Question: Can anybody explain the Johnson's Algorithm for the graph below?
I am really confused about how the algorithm works. I know that it is a combination of the 'Bellman Ford' and 'Dijkstra's'.
But I am unable to find a good graph explanation, that explains the solution step by step.
Here is the graph.

Note regarding distances: from f to b is -5 (not 5); g to e is -3 (not 3); b to d is -5 (not 5)
Thank you very much. I know that I have to change the weights first, but I am not really sure as to how to change the weights.
I want to find the shortest path from b to c.
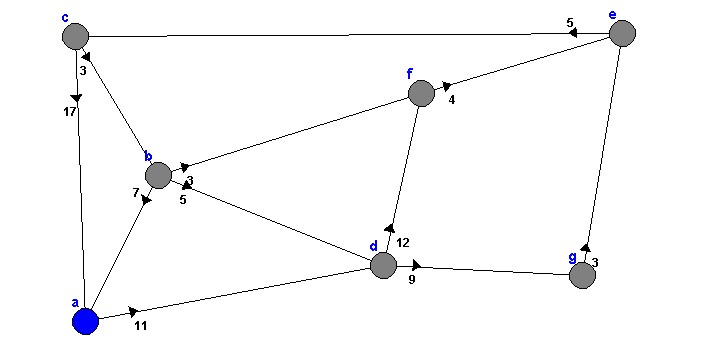
Answer: As you've already done, we introduce a new node, call it , with weight-0 connections to all other nodes. We work out the shortest paths from to each other path and get:
'''
h(a) = 0
h(b) = -5
h(c) = 0
h(d) = -10
h(e) = -4
h(f) = 0
h(g) = -1
'''
Then we recalculate the weights of the edges:
'''
w'(a,d) = w(a,d) + h(a) - h(d) = 11 + 0 - (-10) = 21
w'(b,a) = w(b,a) + h(b) - h(a) = 7 + (-5) - 0 = 2
w'(b,d) = w(b,d) + h(b) - h(d) = -5 + (-5) - (-10) = 0
w'(c,a) = w(c,a) + h(c) - h(a) = 17 + 0 - 0 = 17
w'(c,b) = w(c,b) + h(a) - h(b) = 3 + 0 - (-5) = 8
w'(d,f) = w(d,f) + h(d) - h(f) = 12 + (-10) - 0 = 2
...
'''
Then use Dijkstra to find the shortest pat hfrom to . Does that cover it?